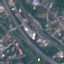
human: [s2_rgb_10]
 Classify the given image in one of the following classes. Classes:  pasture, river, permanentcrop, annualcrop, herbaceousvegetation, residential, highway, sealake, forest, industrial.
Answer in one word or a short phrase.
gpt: Highway